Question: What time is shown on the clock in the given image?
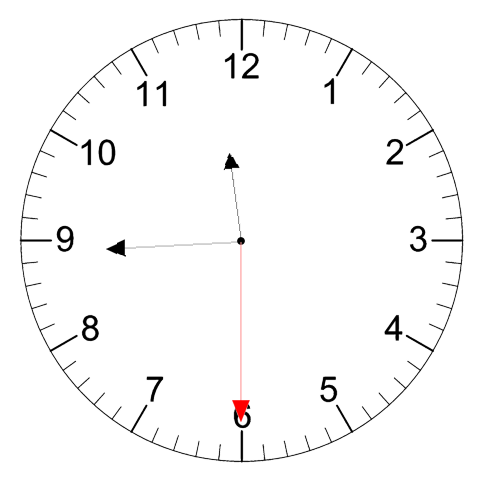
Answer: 11:44:30